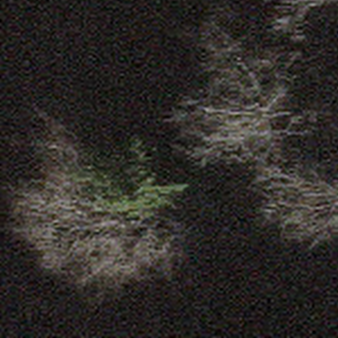
Label: other